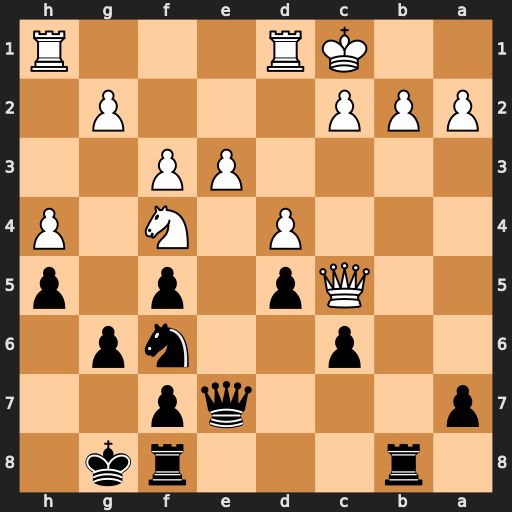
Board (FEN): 1r3rk1/p3qp2/2p2np1/2Qp1p1p/3P1N1P/4PP2/PPP3P1/2KR3R
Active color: b
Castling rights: -
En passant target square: -
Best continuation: Qxe3+ Kb1 Qxf4